You are looking at the unprocessed time series of a bearing vibration snapshot. Determine the bearing's health state. Answer with exactly one of: normal, inner_race, outer_race, ball.
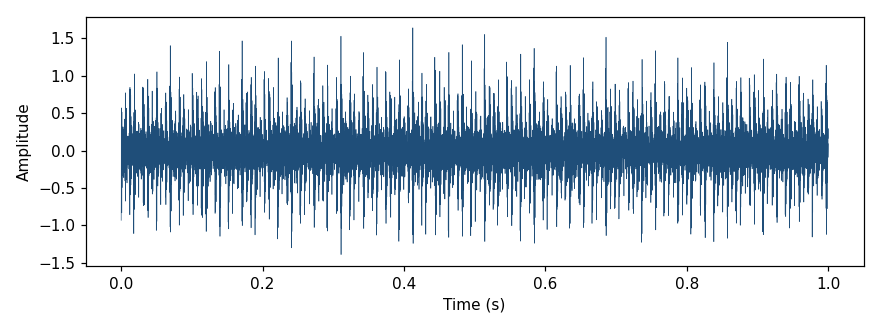
Answer: inner_race